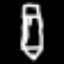
Label: pencil